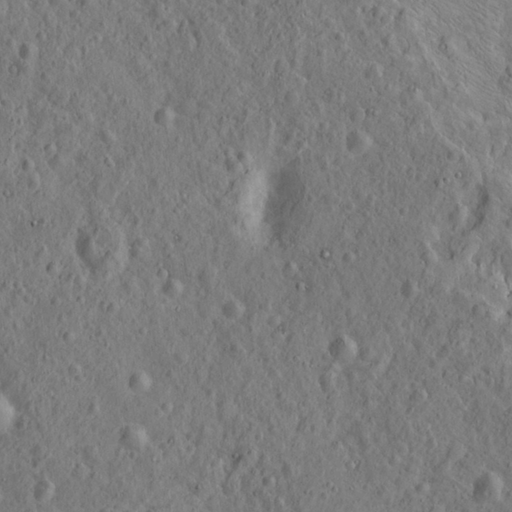
Objects detected: cone